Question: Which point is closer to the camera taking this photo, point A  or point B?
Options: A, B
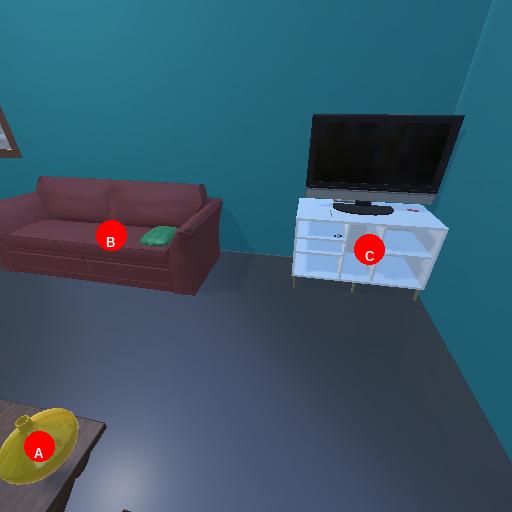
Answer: A